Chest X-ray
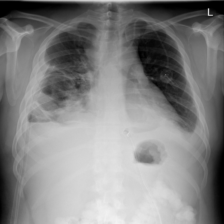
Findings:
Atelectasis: positive
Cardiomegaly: negative
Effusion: positive
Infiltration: positive
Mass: positive
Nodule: negative
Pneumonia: negative
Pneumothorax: negative
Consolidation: positive
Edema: negative
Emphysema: negative
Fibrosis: negative
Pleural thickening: positive
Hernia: negative